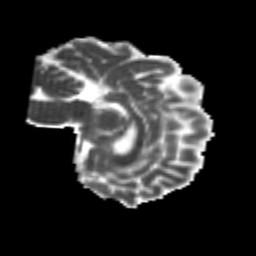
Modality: MD
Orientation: sagittal
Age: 24
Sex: female
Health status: healthy
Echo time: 0.074 s